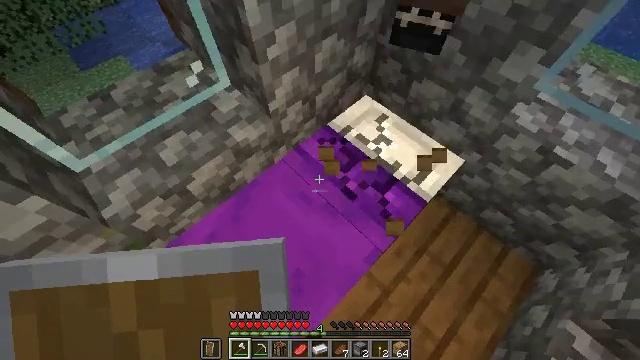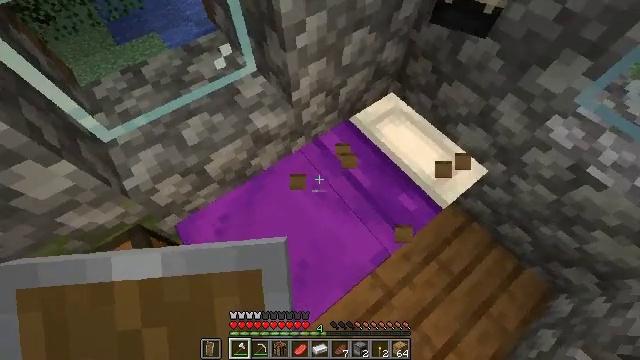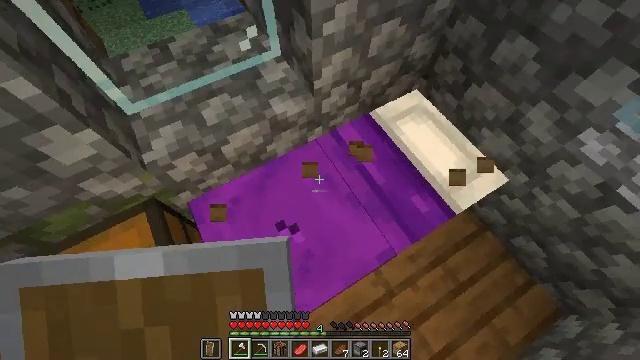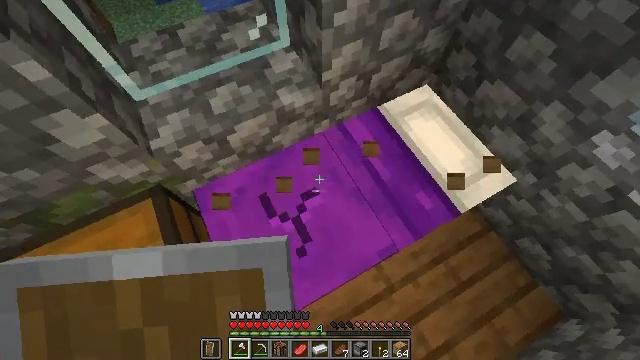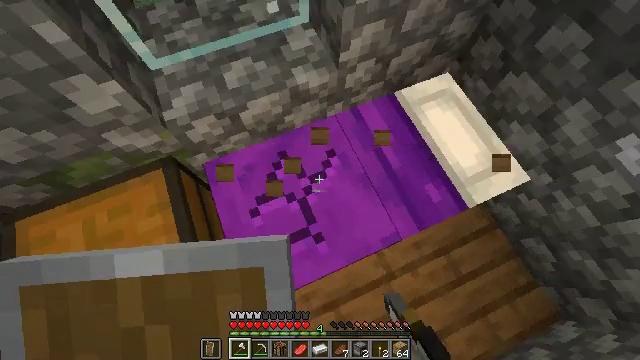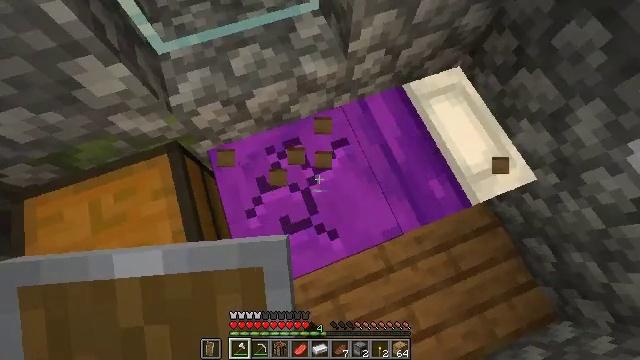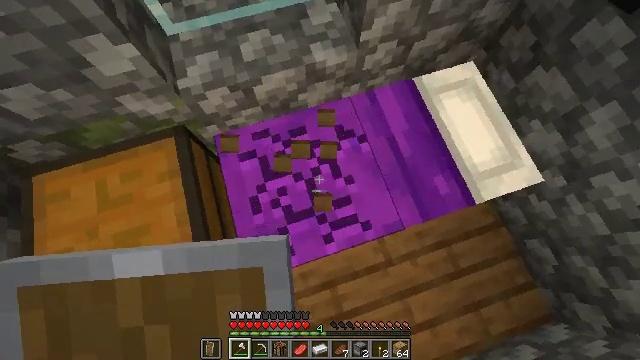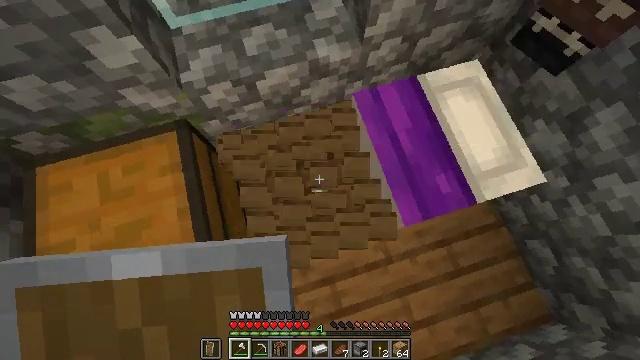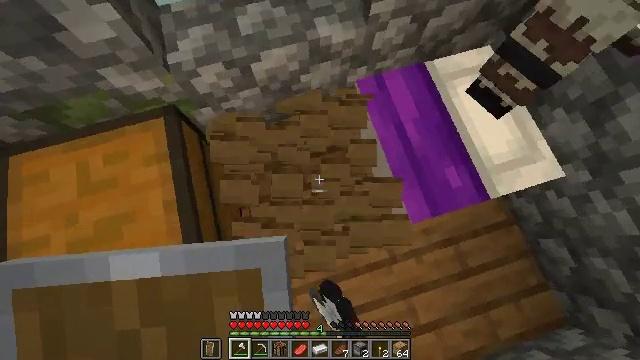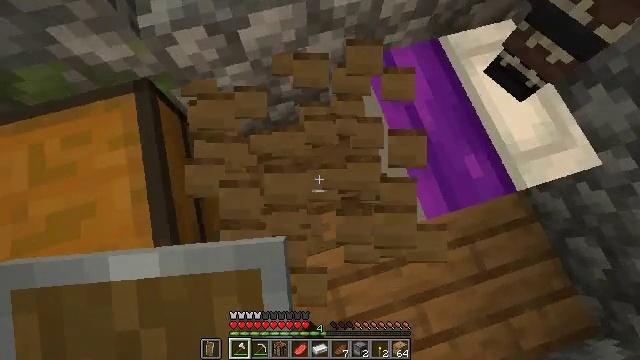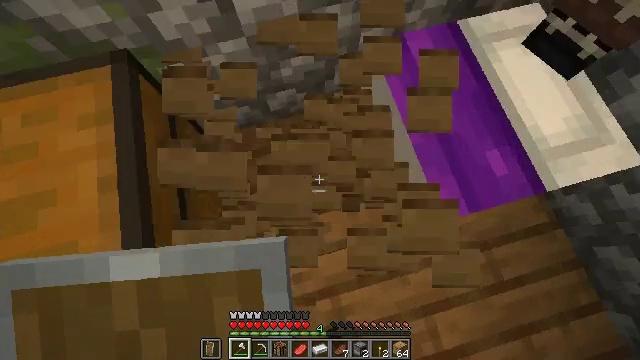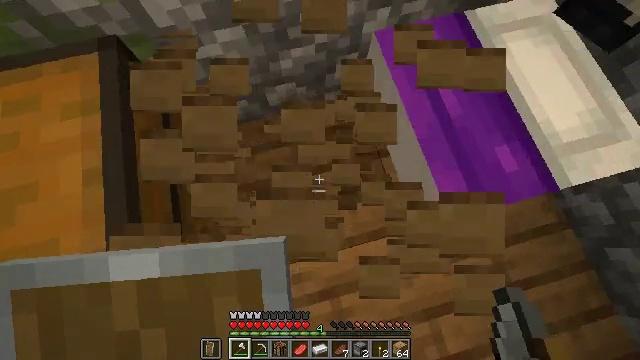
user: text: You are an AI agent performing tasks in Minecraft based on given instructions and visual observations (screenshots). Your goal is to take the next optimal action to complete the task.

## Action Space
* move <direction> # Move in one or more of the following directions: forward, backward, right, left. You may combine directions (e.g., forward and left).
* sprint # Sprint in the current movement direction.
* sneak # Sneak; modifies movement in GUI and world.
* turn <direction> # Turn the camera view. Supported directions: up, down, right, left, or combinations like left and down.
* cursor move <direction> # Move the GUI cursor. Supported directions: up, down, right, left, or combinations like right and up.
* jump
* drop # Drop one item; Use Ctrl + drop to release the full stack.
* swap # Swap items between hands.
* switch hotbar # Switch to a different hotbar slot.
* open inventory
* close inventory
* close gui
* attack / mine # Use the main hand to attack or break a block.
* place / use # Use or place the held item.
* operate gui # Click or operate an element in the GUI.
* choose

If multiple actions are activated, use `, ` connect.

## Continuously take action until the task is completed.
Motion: motion action
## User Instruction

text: Take down the purple bed.
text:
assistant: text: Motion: turn left and down, attack / mine
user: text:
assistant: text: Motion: turn left and down, attack / mine
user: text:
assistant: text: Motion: turn left and down, attack / mine
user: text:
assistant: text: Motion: turn left and down, attack / mine
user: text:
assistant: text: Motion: turn left and down, attack / mine
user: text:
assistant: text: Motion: turn left and down, attack / mine
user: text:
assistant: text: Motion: turn left, attack / mine
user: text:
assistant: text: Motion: attack / mine
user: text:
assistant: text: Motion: attack / mine
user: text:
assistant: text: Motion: turn left, attack / mine
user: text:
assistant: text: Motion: attack / mine
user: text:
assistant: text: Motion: attack / mine